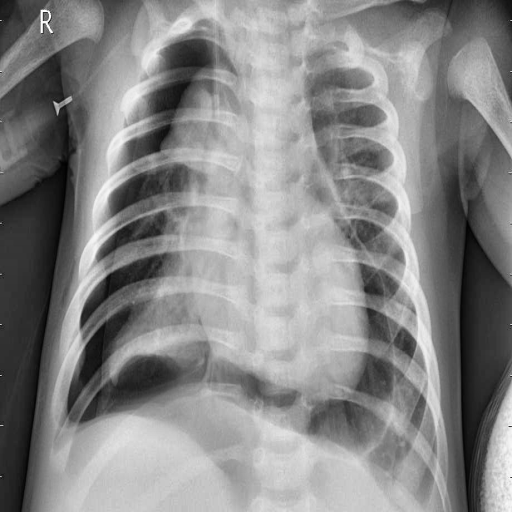
Finding: PNEUMONIA